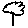
Label: tree